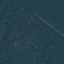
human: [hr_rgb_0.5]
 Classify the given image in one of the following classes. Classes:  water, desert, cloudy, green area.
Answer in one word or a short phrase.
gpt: green area